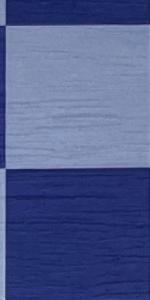
Label: Empty